Field crop: maize
Growth stage: 1
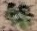
Species: chenopodium